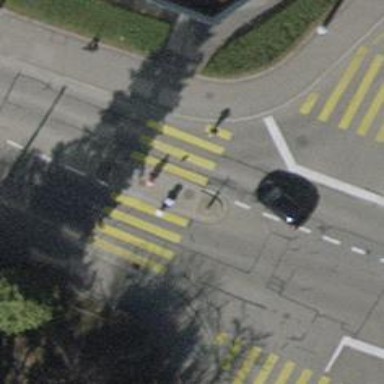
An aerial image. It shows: Uncontrolled zebra crossing with central island.